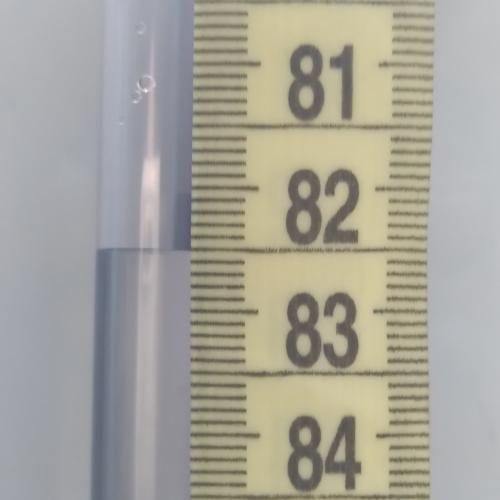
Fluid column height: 82.5 cm